Question: I have a list that I want to display some text as bold and other parts not bold. First of all I have been accomplishing this when not inside of a list by just making a bunch of labels and then manually going through the text adding '
' and spaces for formatting, which takes forever. If there is an easier way of doing that I would love to know. Anyway my question is how can I add formatted text to a list.

So instead of those individual text elements I want to add multiple formatted text elements in place of one.
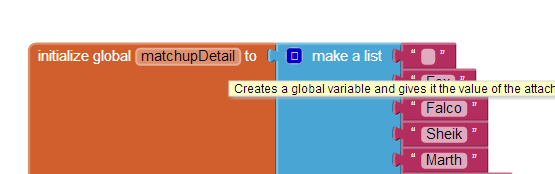
Answer: > how can I add formatted text to a list
sorry, that's unfortunately not possible with App Inventor
you can take a look at <URL>, which uses some HTML to do the formatting